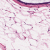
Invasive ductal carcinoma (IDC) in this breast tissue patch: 0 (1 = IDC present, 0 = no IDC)